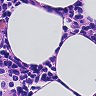
Metastatic tissue present: no